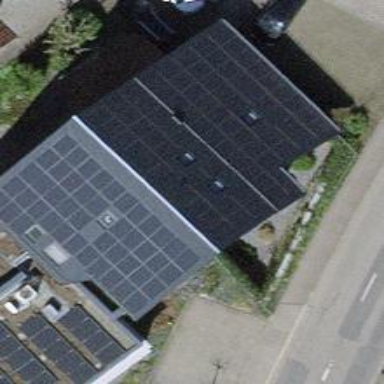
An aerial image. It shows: Solar photovoltaic panel generator.